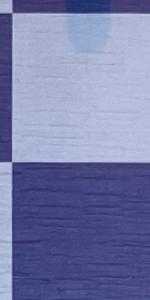
Label: Empty